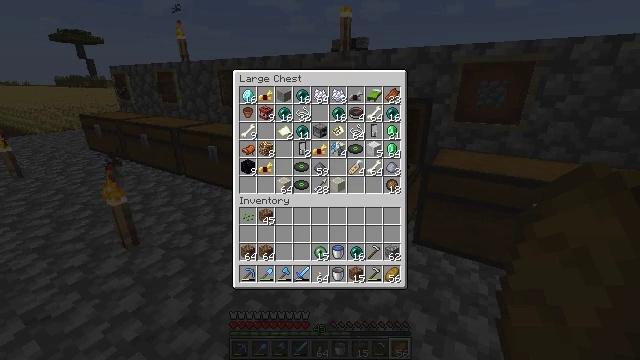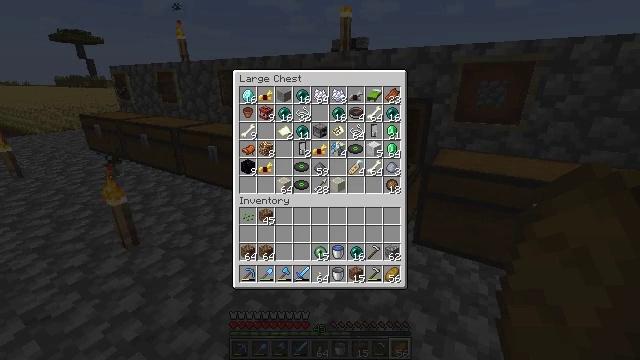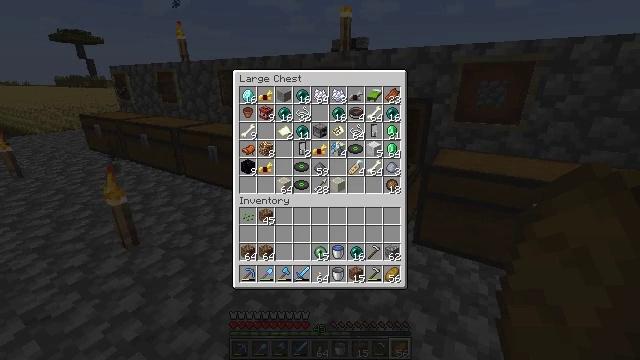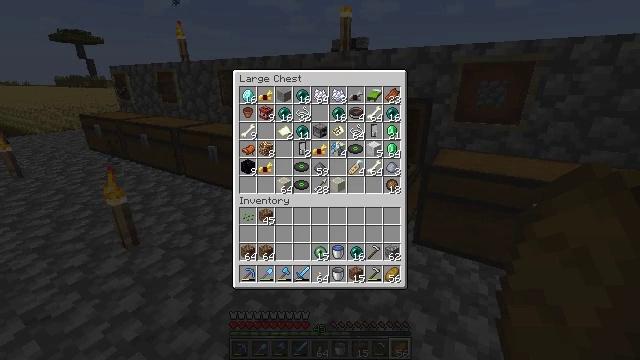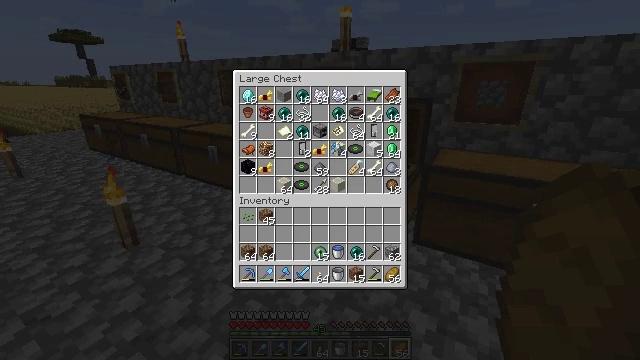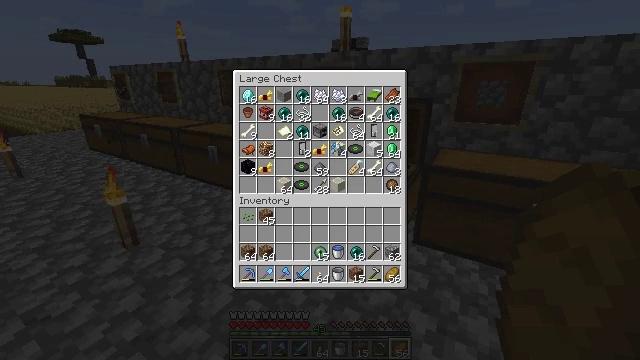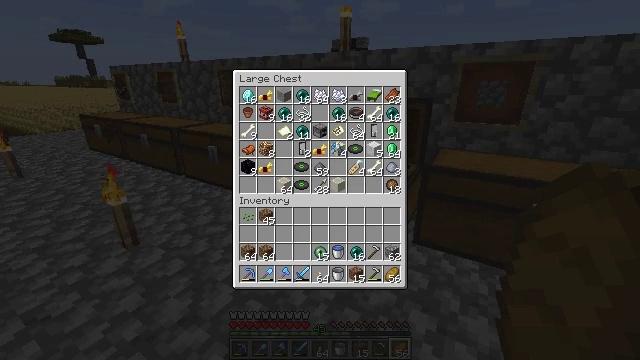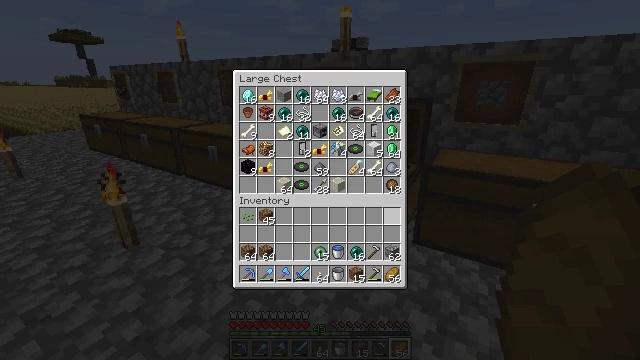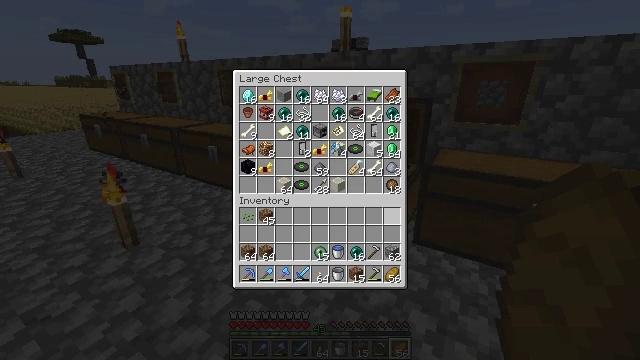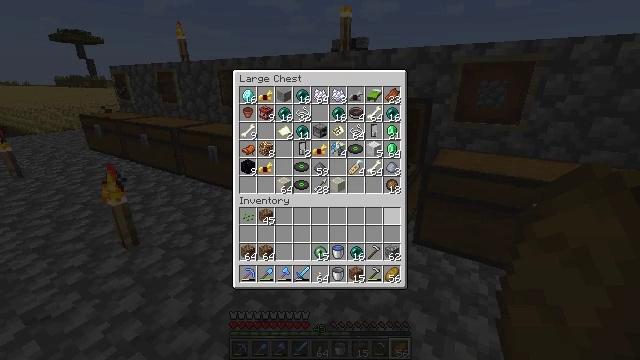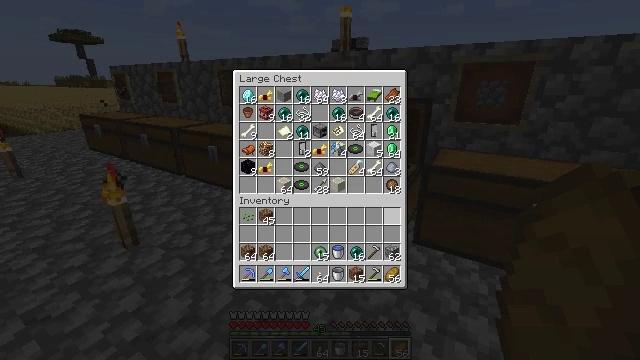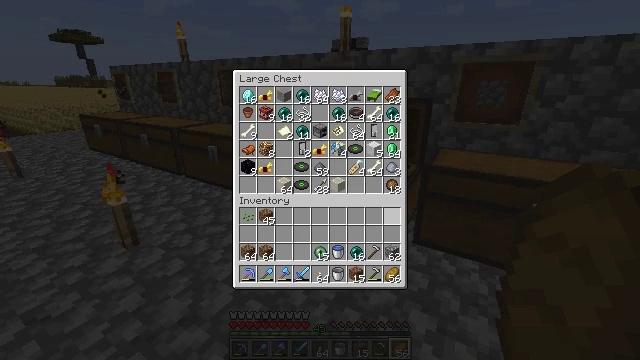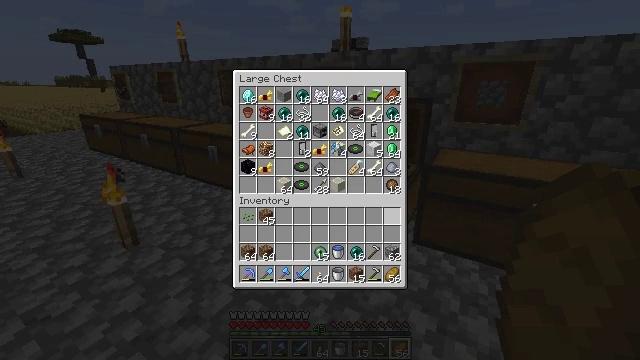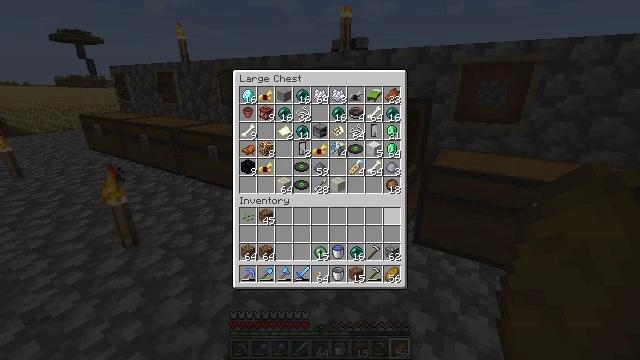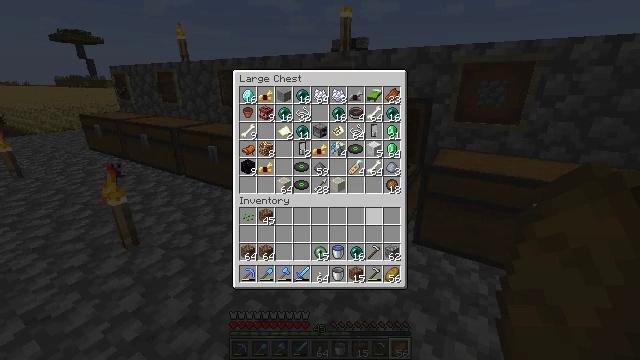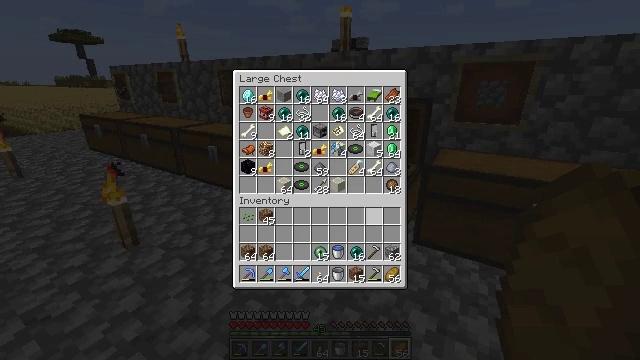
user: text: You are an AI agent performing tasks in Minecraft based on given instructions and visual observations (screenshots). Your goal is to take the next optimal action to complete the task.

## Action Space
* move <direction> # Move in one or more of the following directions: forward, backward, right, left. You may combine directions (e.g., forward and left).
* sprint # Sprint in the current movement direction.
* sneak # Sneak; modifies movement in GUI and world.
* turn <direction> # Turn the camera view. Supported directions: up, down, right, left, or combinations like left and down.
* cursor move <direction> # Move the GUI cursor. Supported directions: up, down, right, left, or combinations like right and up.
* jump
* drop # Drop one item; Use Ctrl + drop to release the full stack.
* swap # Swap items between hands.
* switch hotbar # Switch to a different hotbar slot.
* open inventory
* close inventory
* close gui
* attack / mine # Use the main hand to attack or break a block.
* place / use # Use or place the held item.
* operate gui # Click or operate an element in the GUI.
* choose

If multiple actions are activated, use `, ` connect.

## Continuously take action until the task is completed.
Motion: motion action
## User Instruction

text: Attack the lime bed to recycle it.
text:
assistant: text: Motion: no_op
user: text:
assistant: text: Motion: no_op
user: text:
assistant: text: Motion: no_op
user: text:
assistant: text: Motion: no_op
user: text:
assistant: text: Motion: no_op
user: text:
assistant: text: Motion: no_op
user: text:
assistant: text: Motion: no_op
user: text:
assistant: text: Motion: no_op
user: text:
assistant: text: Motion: no_op
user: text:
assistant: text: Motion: no_op
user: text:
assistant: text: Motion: no_op
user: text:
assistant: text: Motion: no_op
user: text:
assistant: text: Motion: no_op
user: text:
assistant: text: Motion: cursor move left
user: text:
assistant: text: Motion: no_op
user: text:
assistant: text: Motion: no_op
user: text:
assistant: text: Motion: no_op
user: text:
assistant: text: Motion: no_op
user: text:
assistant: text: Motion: no_op
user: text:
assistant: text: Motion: no_op
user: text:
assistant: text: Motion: close gui
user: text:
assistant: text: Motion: no_op
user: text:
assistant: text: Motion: turn right
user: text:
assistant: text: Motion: turn right
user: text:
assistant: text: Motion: move forward, turn right
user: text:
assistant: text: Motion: move forward, turn right
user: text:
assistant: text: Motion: move forward, turn right
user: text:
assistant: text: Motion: move forward, turn right
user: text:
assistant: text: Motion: move forward, turn right
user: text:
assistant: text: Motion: move forward, sprint, turn right